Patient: sex M, age 22
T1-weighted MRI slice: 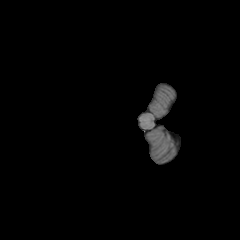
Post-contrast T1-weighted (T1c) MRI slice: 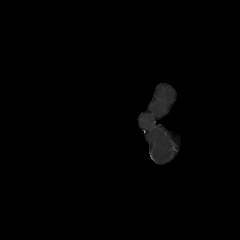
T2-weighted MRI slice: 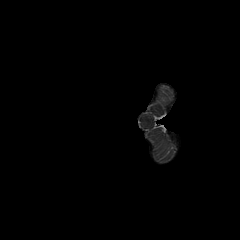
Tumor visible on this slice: no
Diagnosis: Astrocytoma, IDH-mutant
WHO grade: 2